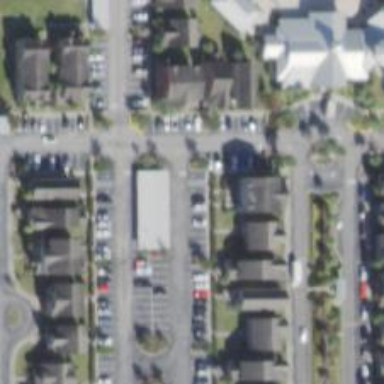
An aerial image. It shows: Parking space is available.